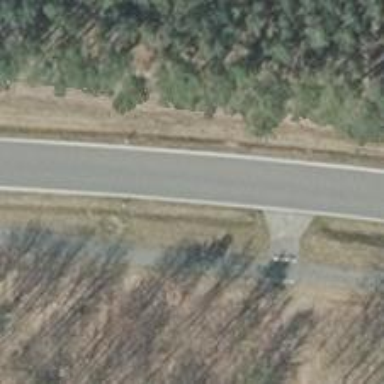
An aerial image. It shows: Tertiary road with asphalt surface.